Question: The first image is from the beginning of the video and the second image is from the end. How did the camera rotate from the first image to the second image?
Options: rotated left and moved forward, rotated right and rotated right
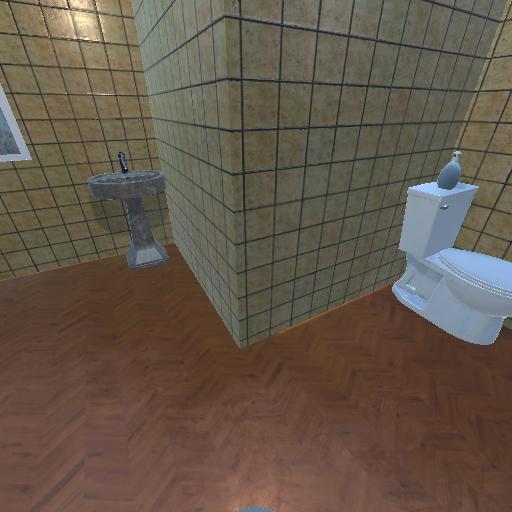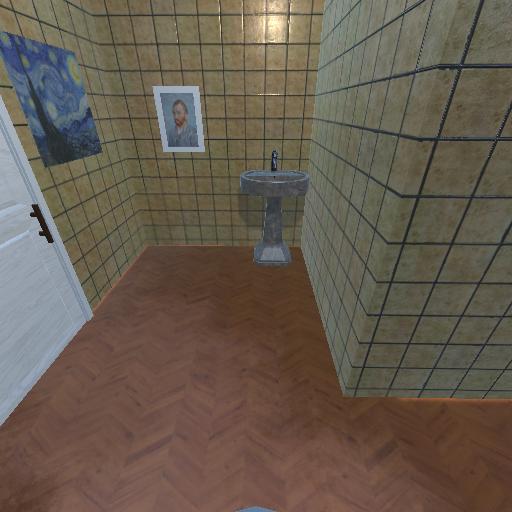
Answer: rotated left and moved forward